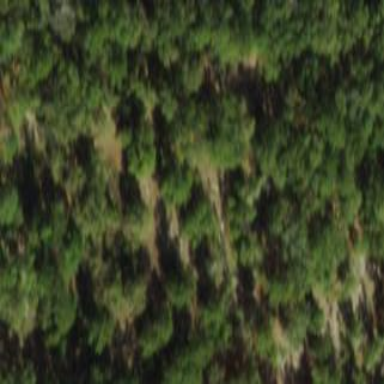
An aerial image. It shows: Needle-leaved woodland.